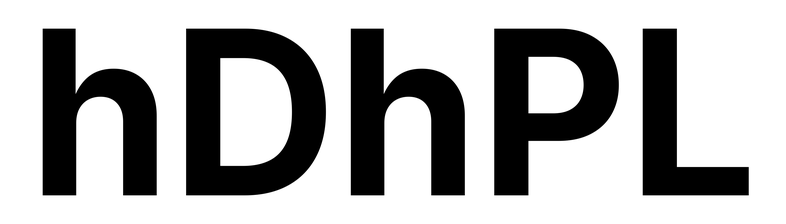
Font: Inter_Bold